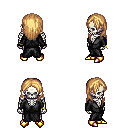
a pixel art fantasy rpg character, male body template, skeleton, gray robe, metal pants, light blonde long hairstyle, bracelets, gold boots, four views (front, back, left, right), 2x2 character sprite sheet, small pixel art, hard edges, no anti-aliasing